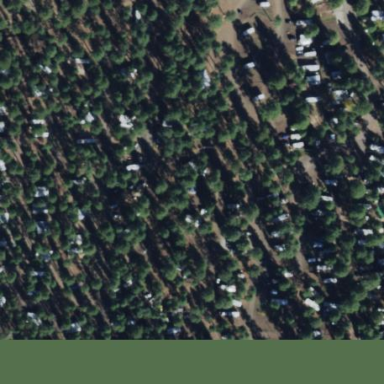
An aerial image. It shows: Commercial land used as caravan site with tents.